Interaction volume radius: 5 \u00c5
Interaction volume height: 20 \u00c5
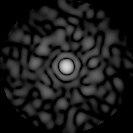
Disorder parameter: 0.7803